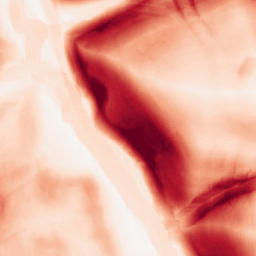
Category: morphological
Decomposition family: morphological_square
Decomposition parameters: operation: gradient
size: 15
Upsampling method: bilinear
Upsampling parameters: scale: 2
Upsampling scale: 2